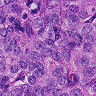
Metastatic tissue present: yes